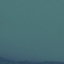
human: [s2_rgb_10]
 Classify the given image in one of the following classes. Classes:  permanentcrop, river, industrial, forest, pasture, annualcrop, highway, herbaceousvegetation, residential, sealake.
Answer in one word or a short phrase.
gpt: SeaLake